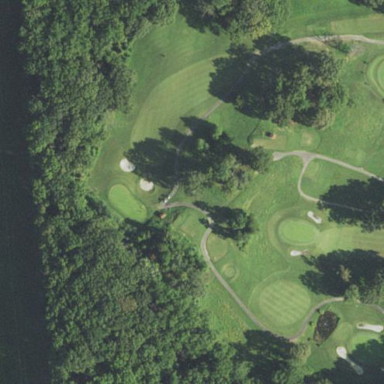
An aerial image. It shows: Rough area in golf course.